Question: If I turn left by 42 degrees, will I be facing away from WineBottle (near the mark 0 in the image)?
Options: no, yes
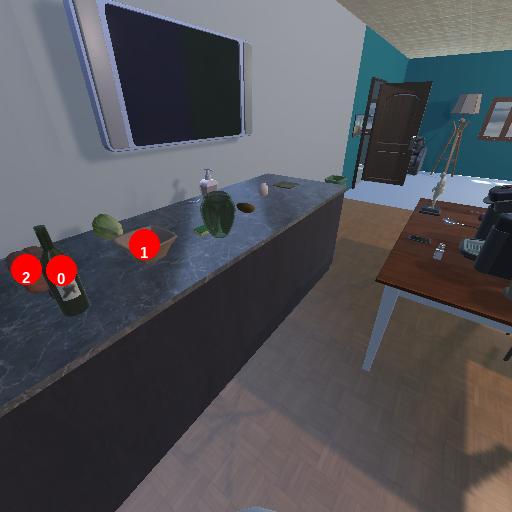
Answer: no